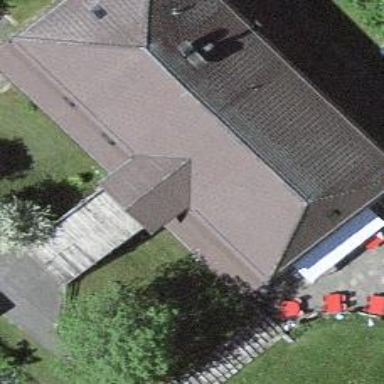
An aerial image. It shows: Restaurant.